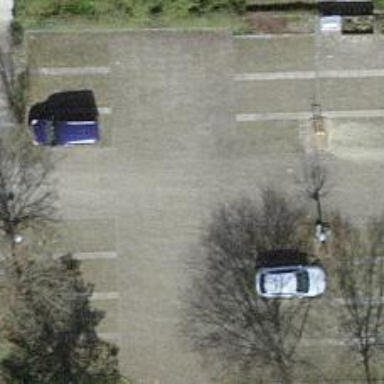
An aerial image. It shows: Road serving as parking aisle.